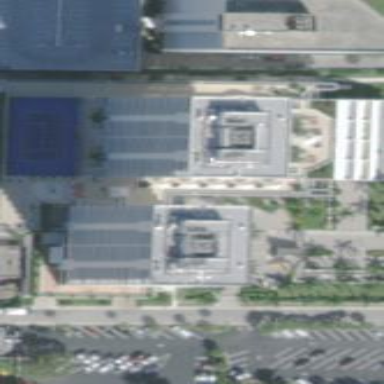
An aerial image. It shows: Multi-storey parking building.